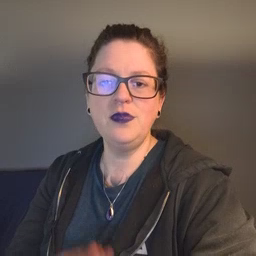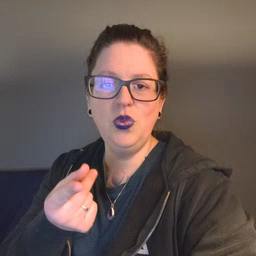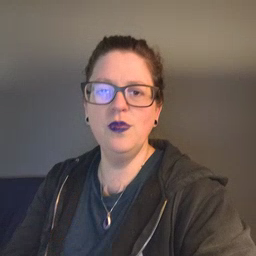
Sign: dog